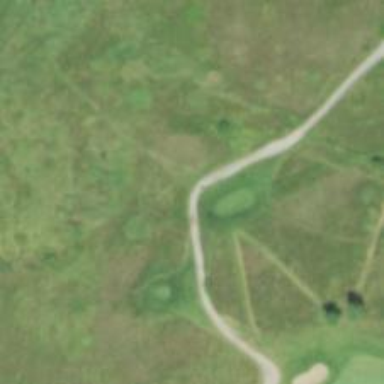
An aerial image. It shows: Path used for both walking and golf.